Field crop: maize
Growth stage: 2
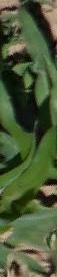
Species: maize